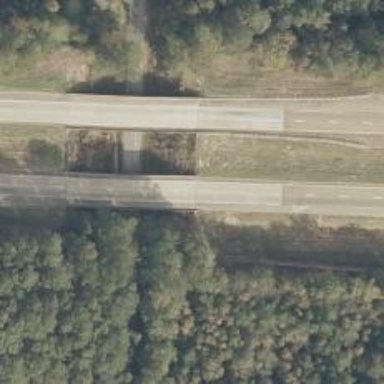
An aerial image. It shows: Viaduct bridge over motorway.